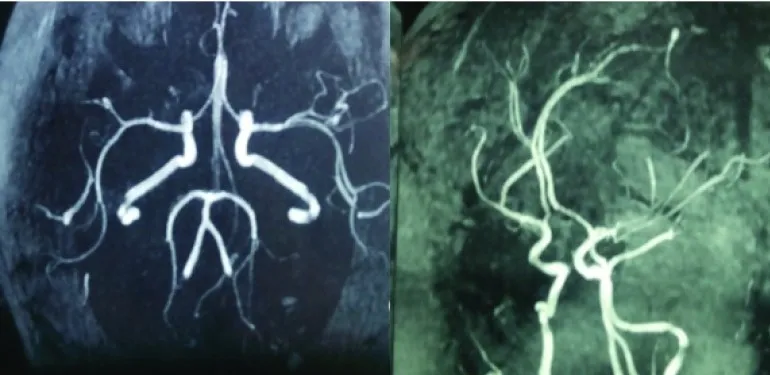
MRI angiography showing absence of any vascular blush or major arterial feeder to the lesions.
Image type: radiology (mri)